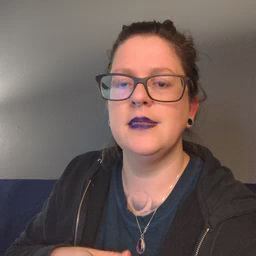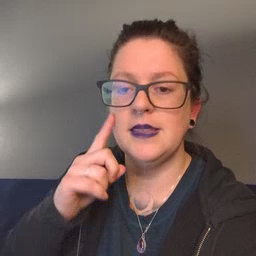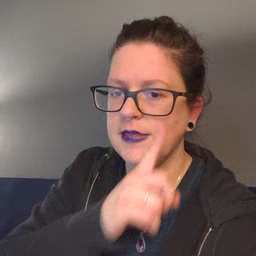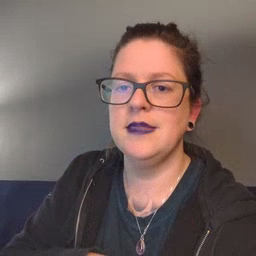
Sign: eye